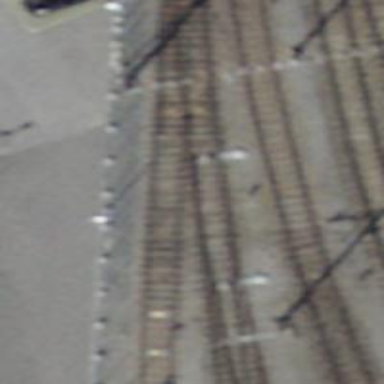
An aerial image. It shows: Railway switch.